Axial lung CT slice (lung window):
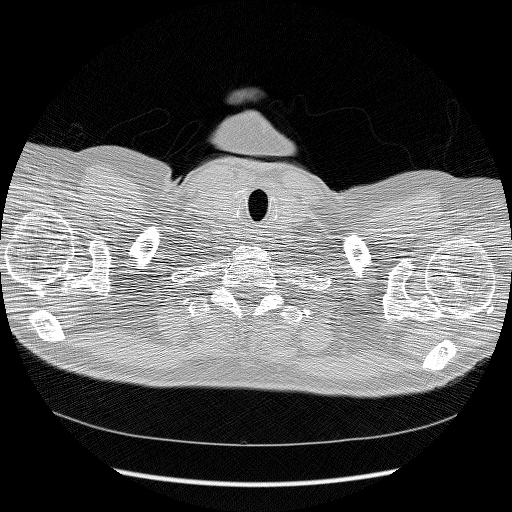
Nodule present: no